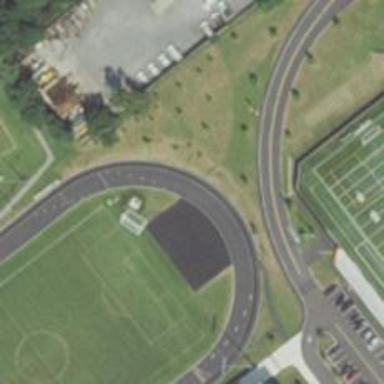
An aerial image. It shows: Asphalt track within leisure land area.